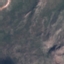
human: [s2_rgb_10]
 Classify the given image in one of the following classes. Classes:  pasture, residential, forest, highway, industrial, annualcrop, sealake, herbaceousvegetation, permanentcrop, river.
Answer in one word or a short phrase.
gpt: HerbaceousVegetation